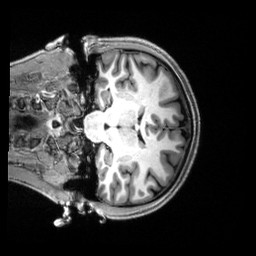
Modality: T1w
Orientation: coronal
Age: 21
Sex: female
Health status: healthy
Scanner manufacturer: siemens
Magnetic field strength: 3 T
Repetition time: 2.5 s
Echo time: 0.00222 s